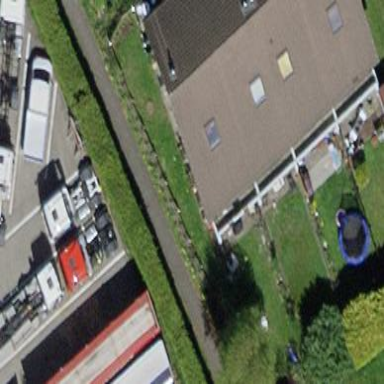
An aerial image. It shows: Terrace building.